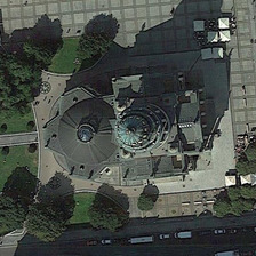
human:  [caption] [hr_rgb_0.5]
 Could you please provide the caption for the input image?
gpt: The structure of the church is very complicated.

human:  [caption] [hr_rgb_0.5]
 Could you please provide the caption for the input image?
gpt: The structure of the church is very complicated.

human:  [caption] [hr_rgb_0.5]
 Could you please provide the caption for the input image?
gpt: The structure of the church is very complicated.

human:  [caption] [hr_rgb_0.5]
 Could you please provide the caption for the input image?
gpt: The structure of the church is very complicated.

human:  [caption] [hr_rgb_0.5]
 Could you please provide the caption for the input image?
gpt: The structure of the church is very complicated.